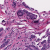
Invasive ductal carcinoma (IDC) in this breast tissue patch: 1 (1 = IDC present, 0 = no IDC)